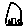
Label: house